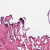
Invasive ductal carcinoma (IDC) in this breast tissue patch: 0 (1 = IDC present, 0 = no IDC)